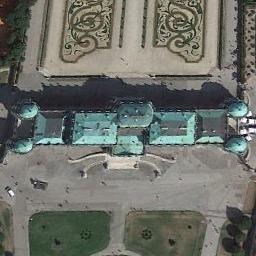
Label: palace